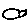
Label: bird